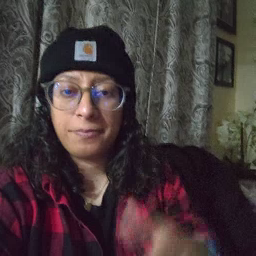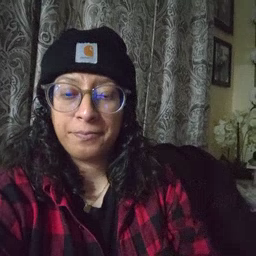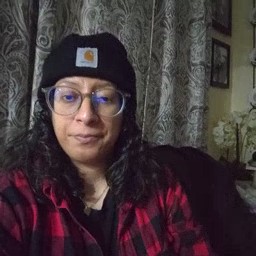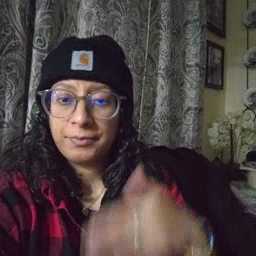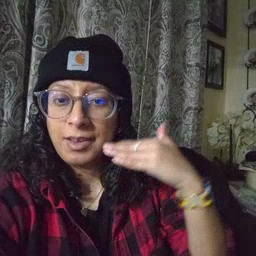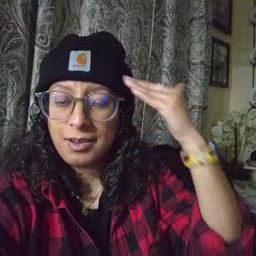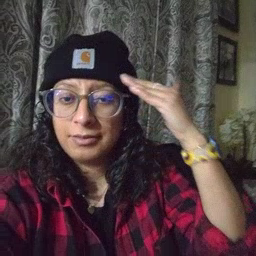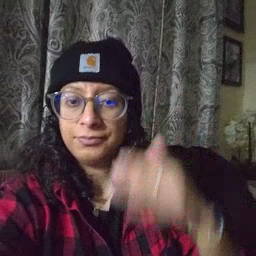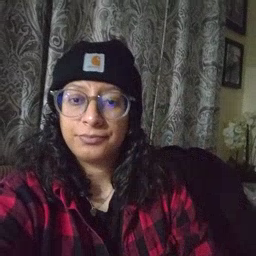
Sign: head